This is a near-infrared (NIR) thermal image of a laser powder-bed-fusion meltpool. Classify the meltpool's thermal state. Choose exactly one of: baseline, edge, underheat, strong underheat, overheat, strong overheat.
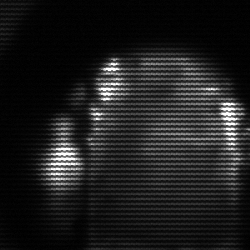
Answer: baseline